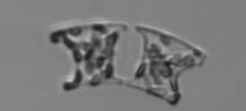
Label: Eucampia